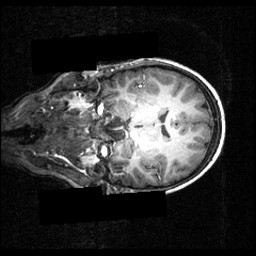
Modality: T1w
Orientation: coronal
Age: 12
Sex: female
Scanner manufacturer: siemens
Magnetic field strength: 3.951 T
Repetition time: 1.5 s
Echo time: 0.00335 s